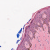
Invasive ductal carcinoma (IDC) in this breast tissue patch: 0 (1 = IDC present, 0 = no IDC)